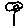
Label: flower